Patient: sex F, age 56
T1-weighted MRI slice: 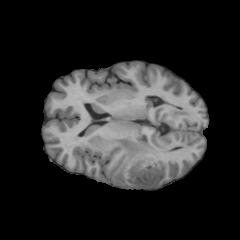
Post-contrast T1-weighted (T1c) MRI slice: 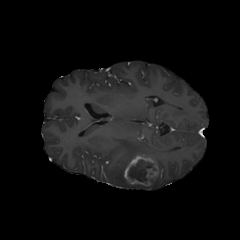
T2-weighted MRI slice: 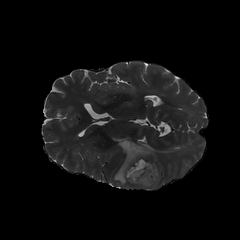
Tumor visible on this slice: yes
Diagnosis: Glioblastoma, IDH-wildtype
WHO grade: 4